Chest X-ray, PA view. Patient: 55 years old, sex M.
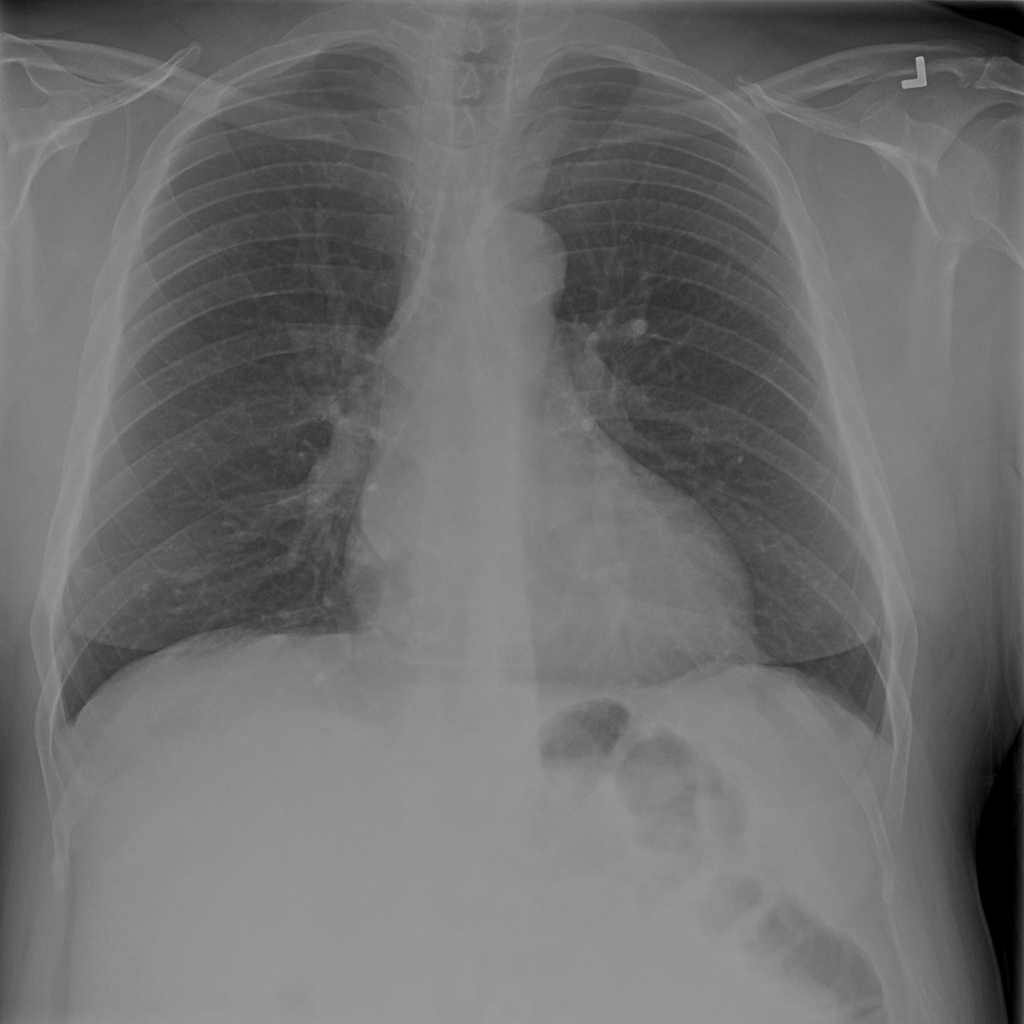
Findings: Cardiomegaly